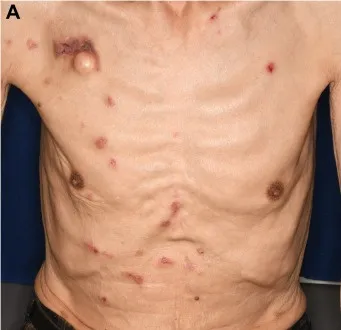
Findings of pemphigus vulgaris. (A) Erosions with pruritus on the trunk.
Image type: medical_photograph (skin_photograph)